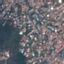
Land use / land cover: Residential